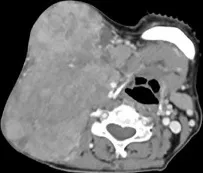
The serial CT images of the patient before and after treatment with radiotherapy and tislelizumab immunotherapy. (B) CT image of the right neck lymph node in July 2021 after radiotherapy.
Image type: radiology (ct)